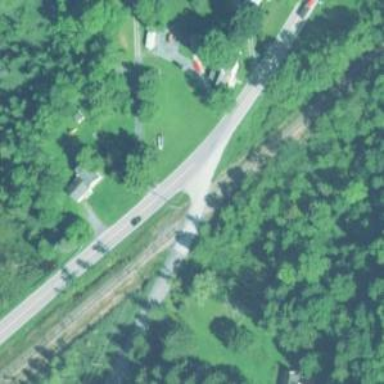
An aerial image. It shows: Level crossing along the railway.